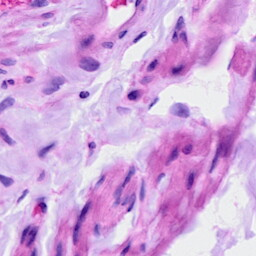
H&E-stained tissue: Ovarian